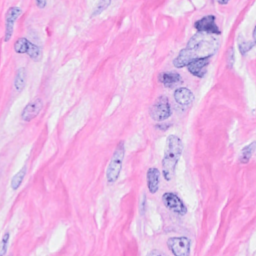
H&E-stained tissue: Breast